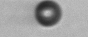
Label: bead